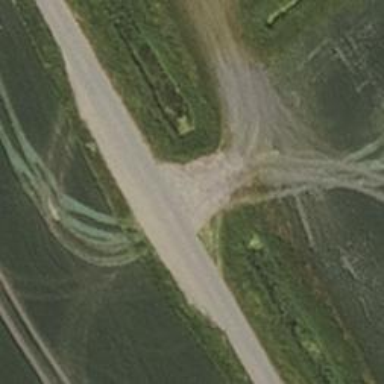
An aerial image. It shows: Passing place on the road.